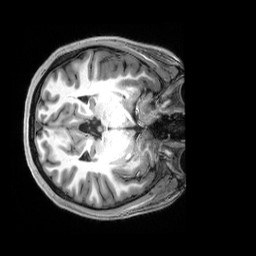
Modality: T1w
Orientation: axial
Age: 24
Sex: female
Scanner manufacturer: siemens
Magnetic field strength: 3 T
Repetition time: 2.5 s
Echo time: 0.00222 s